Field crop: maize
Growth stage: 2
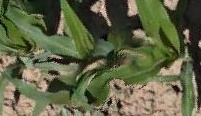
Species: maize